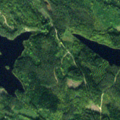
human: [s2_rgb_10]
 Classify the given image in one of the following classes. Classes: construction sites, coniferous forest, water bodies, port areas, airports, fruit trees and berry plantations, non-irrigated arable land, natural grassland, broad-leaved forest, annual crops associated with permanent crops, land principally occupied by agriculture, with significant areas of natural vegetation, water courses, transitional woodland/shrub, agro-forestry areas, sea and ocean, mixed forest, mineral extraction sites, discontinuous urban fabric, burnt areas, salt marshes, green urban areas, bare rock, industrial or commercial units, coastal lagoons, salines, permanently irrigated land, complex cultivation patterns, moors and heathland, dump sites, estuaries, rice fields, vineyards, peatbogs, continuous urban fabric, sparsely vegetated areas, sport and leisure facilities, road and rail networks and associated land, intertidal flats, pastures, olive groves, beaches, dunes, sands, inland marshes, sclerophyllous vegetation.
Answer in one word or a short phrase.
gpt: coniferous forest, mixed forest, water bodies